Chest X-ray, AP view. Patient: 30 years old, sex M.
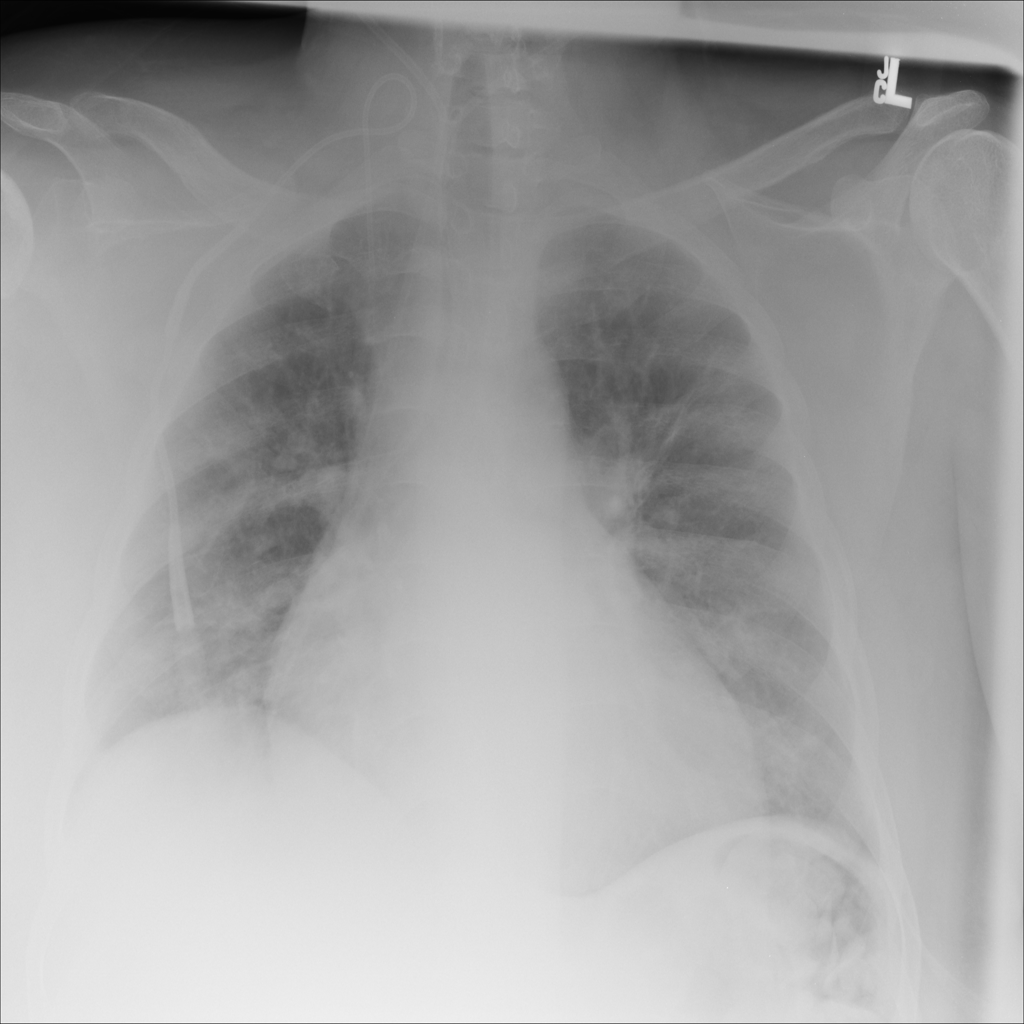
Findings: No Finding